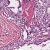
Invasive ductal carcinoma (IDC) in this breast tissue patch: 0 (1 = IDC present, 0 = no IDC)